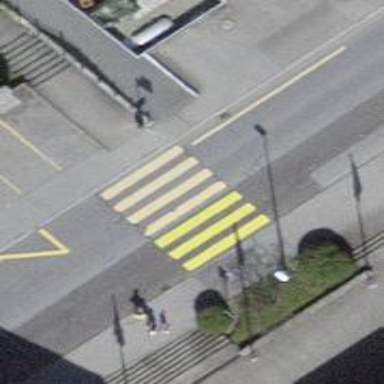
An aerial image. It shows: Uncontrolled zebra crossing with zebra markings.